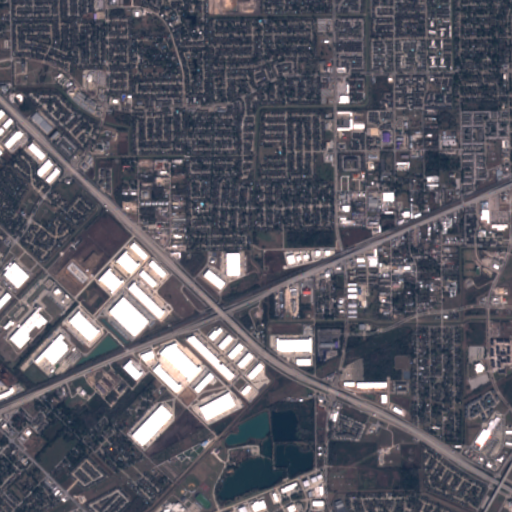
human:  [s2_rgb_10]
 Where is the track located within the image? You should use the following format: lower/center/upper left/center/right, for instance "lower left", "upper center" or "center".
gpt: The track is located in the lower center of the image.
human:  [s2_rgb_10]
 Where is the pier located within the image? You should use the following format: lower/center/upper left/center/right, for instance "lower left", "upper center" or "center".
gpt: The pier is located in the lower center of the image.
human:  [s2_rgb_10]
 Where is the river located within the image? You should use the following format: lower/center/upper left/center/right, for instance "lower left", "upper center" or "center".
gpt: The river is located in the upper right of the image.
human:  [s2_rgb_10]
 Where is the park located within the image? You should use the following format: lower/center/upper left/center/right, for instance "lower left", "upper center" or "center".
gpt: There is no park in the image.